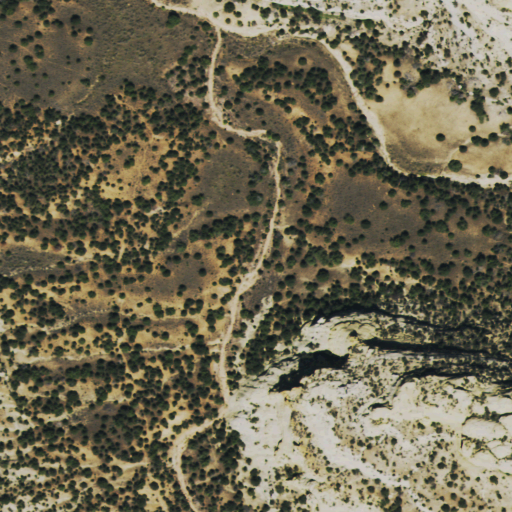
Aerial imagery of valley in Colorado named Johnson Draw containing shrub, evergreen forest, and grassland